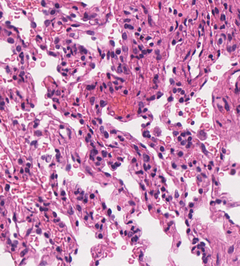
Tumor epithelial tissue: no
Tumor-associated stroma tissue: no
Normal tissue: yes